Question: I'm trying to implement a scrollable background into my current GameScene. This is supposed to be done via , which I'm already using for Taps and moving other scene objects.
Unlike pretty much every other result returned by my Google searches, I don't want an infinitely scrolling background. It just needs to move with your finger, and stay where it's been moved.
Here's what I've got so far for moving my Sprites:
'''
-(void)selectTouchedNode:(CGPoint)location
{
SKSpriteNode *node = (SKSpriteNode *)[self nodeAtPoint:location];
if ([self.selectedNode isEqual:node]){
if (![self.selectedNode isEqual:self.background]){
self.selectedNode = NULL;
}
}
if ([node isKindOfClass:[SKLabelNode class]]){
self.selectedNode = node.parent;
} else {
self.selectedNode = node;
}
NSLog(@"Node Selected: %@ | Position: %f, %f",node.name,node.position.x,node.position.y);
}
- (void)respondToPan:(UIPanGestureRecognizer *)recognizer {
if (recognizer.state == UIGestureRecognizerStateBegan) {
// Get Touch Location in the View
CGPoint touchLocation = [recognizer locationInView:recognizer.view];
// Convert that Touch Location
touchLocation = [self convertPointFromView:touchLocation];
// Select Node at said Location.
[self selectTouchedNode:touchLocation];
} else if (recognizer.state == UIGestureRecognizerStateChanged) {
// Get the translation being performed on the sprite.
CGPoint translation = [recognizer translationInView:recognizer.view];
// Copy to another CGPoint
translation = CGPointMake(translation.x, -translation.y);
// Translate the currently selected object
[self translateMotion:recognizer Translation:translation];
// Reset translation to zero.
[recognizer setTranslation:CGPointZero inView:recognizer.view];
} else if (recognizer.state == UIGestureRecognizerStateEnded) {
// Fetch Current Location in View
CGPoint touchLocation = [recognizer locationInView:recognizer.view];
// Convert to location in game.
CGPoint correctLocation = [self convertPointFromView:touchLocation];
// If the selected node is the background node
if ([self.selectedNode isEqual:self.background]) {
NSLog(@"Scrolling the background: Node is: %@",self.selectedNode.name);
// Set up a scroll duration
float scrollDuration = 0.2;
// Get the new position based on what is allowed by the function
CGPoint newPos = [self backgroundPanPos:correctLocation];
NSLog(@"New Position: %f, %f",newPos.x,newPos.y);
// Remove all Actions from the background
[_selectedNode removeAllActions];
// Move the background to the new position with defined duration.
SKAction *moveTo = [SKAction moveTo:newPos duration:scrollDuration];
// SetTimingMode for a smoother transition
[moveTo setTimingMode:SKActionTimingEaseOut];
// Run the action
[_selectedNode runAction:moveTo];
} else {
// Otherwise, just put the damn node where the touch occured.
self.selectedNode.position = correctLocation;
}
}
}
// NEW PLAN: Kill myself
- (void)translateMotion:(UIGestureRecognizer *)recognizer Translation:(CGPoint)translation {
// Fetch Location being touched
CGPoint touchLocation = [recognizer locationInView:recognizer.view];
// Convert to place in View
CGPoint location = [self convertPointFromView:touchLocation];
// Set node to that location
self.selectedNode.position = location;
}
- (CGPoint)backgroundPanPos:(CGPoint)newPos {
// Create a new point based on the touched location
CGPoint correctedPos = newPos;
return correctedPos;
}
'''
I've tried printing the positions before the scrolling, when it ends, and when it gets initiated again.
Results are that the background move positions, and once you try to move it again it starts at those new Coordinates, the screen has just itself over the centre of the sprite.

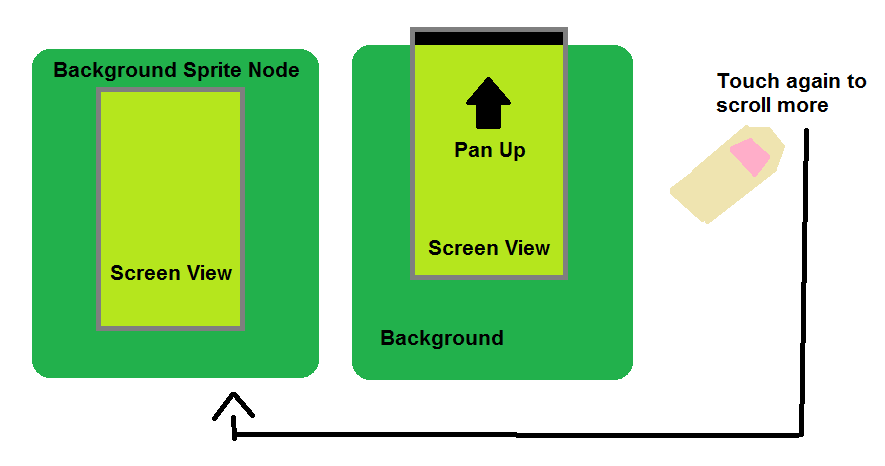
Answer: I'm not sure I 100% understand the situation you are describing, but I believe that it might be related to the anchor point of your background sprite node.
in your method:
'''
- (void)translateMotion:(UIGestureRecognizer *)recognizer Translation:(CGPoint)translation
'''
you have the line:
'''
self.selectedNode.position = location;
'''
Since your background sprite's anchor point is set to its center by default, any time you move a new touch, it will snap the background sprite's center to the location of your finger.
In other words, 'background.sprite.position' sets the coordinates for the background sprite's (which by default is the center of the sprite), and in this case any time you set a new position, it is moving the center to that position.
The solution in this case would be to shift the anchor point of the background sprite to be directly under the touch each time, so you are changing the position of the background relative to the point of the background the touch started on.
It's a little hard to explain, so here's some sample code to show you:
1) Create a new project in Xcode using the Sprite Kit Game template
2) Replace the contents of GameScene.m with the following:
'''
#import "GameScene.h"
@interface GameScene ()
@property (nonatomic, strong) SKSpriteNode *sprite;
@end
@implementation GameScene
-(void)didMoveToView:(SKView *)view {
/* Setup your scene here */
self.sprite = [SKSpriteNode spriteNodeWithImageNamed:@"Spaceship"];
self.sprite.position = CGPointMake(CGRectGetMidX(self.frame),
CGRectGetMidY(self.frame));
[self addChild:self.sprite];
}
-(void)touchesBegan:(NSSet *)touches withEvent:(UIEvent *)event {
/* Called when a touch begins */
UITouch *touch = [touches anyObject];
CGPoint nodelocation = [touch locationInNode:self.sprite];
//[self adjustAnchorPointForSprite:self.sprite toLocation:nodelocation];
CGPoint location = [touch locationInNode:self];
self.sprite.position = location;
}
-(void)touchesMoved:(NSSet *)touches withEvent:(UIEvent *)event {
UITouch *touch = [touches anyObject];
CGPoint location = [touch locationInNode:self];
self.sprite.position = location;
}
-(void)touchesEnded:(NSSet *)touches withEvent:(UIEvent *)event {
}
-(void)adjustAnchorPointForSprite:(SKSpriteNode *)sprite toLocation:(CGPoint)location {
// Remember the sprite's current position
CGPoint originalPosition = sprite.position;
// Convert the coordinates of the passed-in location to be relative to the bottom left of the sprite (instead of its current anchor point)
CGPoint adjustedNodeLocation = CGPointMake(sprite.anchorPoint.x * sprite.size.width + location.x, sprite.anchorPoint.y * sprite.size.height + location.y);
// Move the anchor point of the sprite to match the passed-in location
sprite.anchorPoint = CGPointMake(adjustedNodeLocation.x / self.sprite.size.width, adjustedNodeLocation.y / self.sprite.size.height);
// Undo any change of position caused by moving the anchor point
self.sprite.position = CGPointMake(sprite.position.x - (sprite.position.x - originalPosition.x), sprite.position.y - (sprite.position.y - originalPosition.y));
}
-(void)update:(CFTimeInterval)currentTime {
/* Called before each frame is rendered */
}
@end
'''
3) Run the project in the sim or on a device and click / touch the top tip of the space ship and start dragging.
4) Notice that the spaceship snaps its center point to where your touch is. If you drag and release it to a new location, and the touch the screen again, it snaps its center back to your finger.
5) Now uncomment the line:
'''
[self adjustAnchorPointForSprite:self.sprite toLocation:nodelocation];
'''
and run the project again.
6) See how you can now drag the ship where you want it, and when you touch it later, it stays in place and follows your finger from the point you touched it. This is because the anchor point is now being adjusted to the point under the touch each time a new touch begins.
Hopefully this gives you a solution you can use in your game as well.